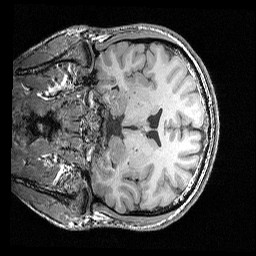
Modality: T1w
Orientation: coronal
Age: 30
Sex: male